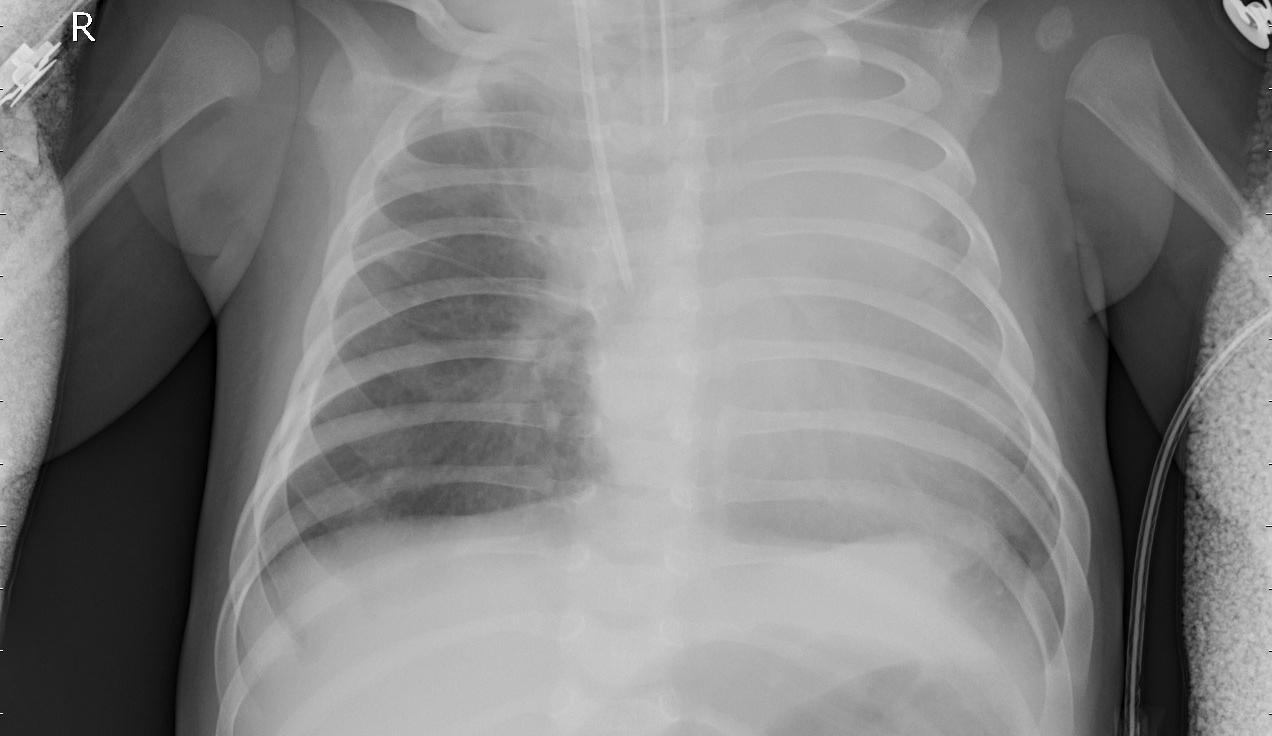
Diagnosis: PNEUMONIA